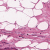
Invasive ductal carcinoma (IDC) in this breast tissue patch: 0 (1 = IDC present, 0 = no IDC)